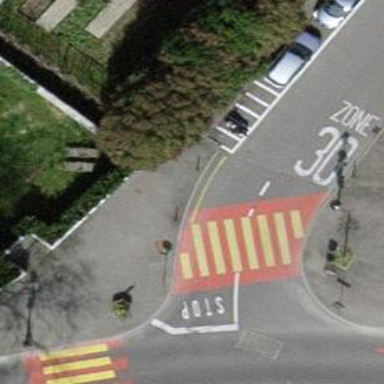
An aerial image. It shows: Marked crossing on the road.